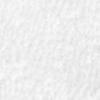
Label: no_change